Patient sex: F
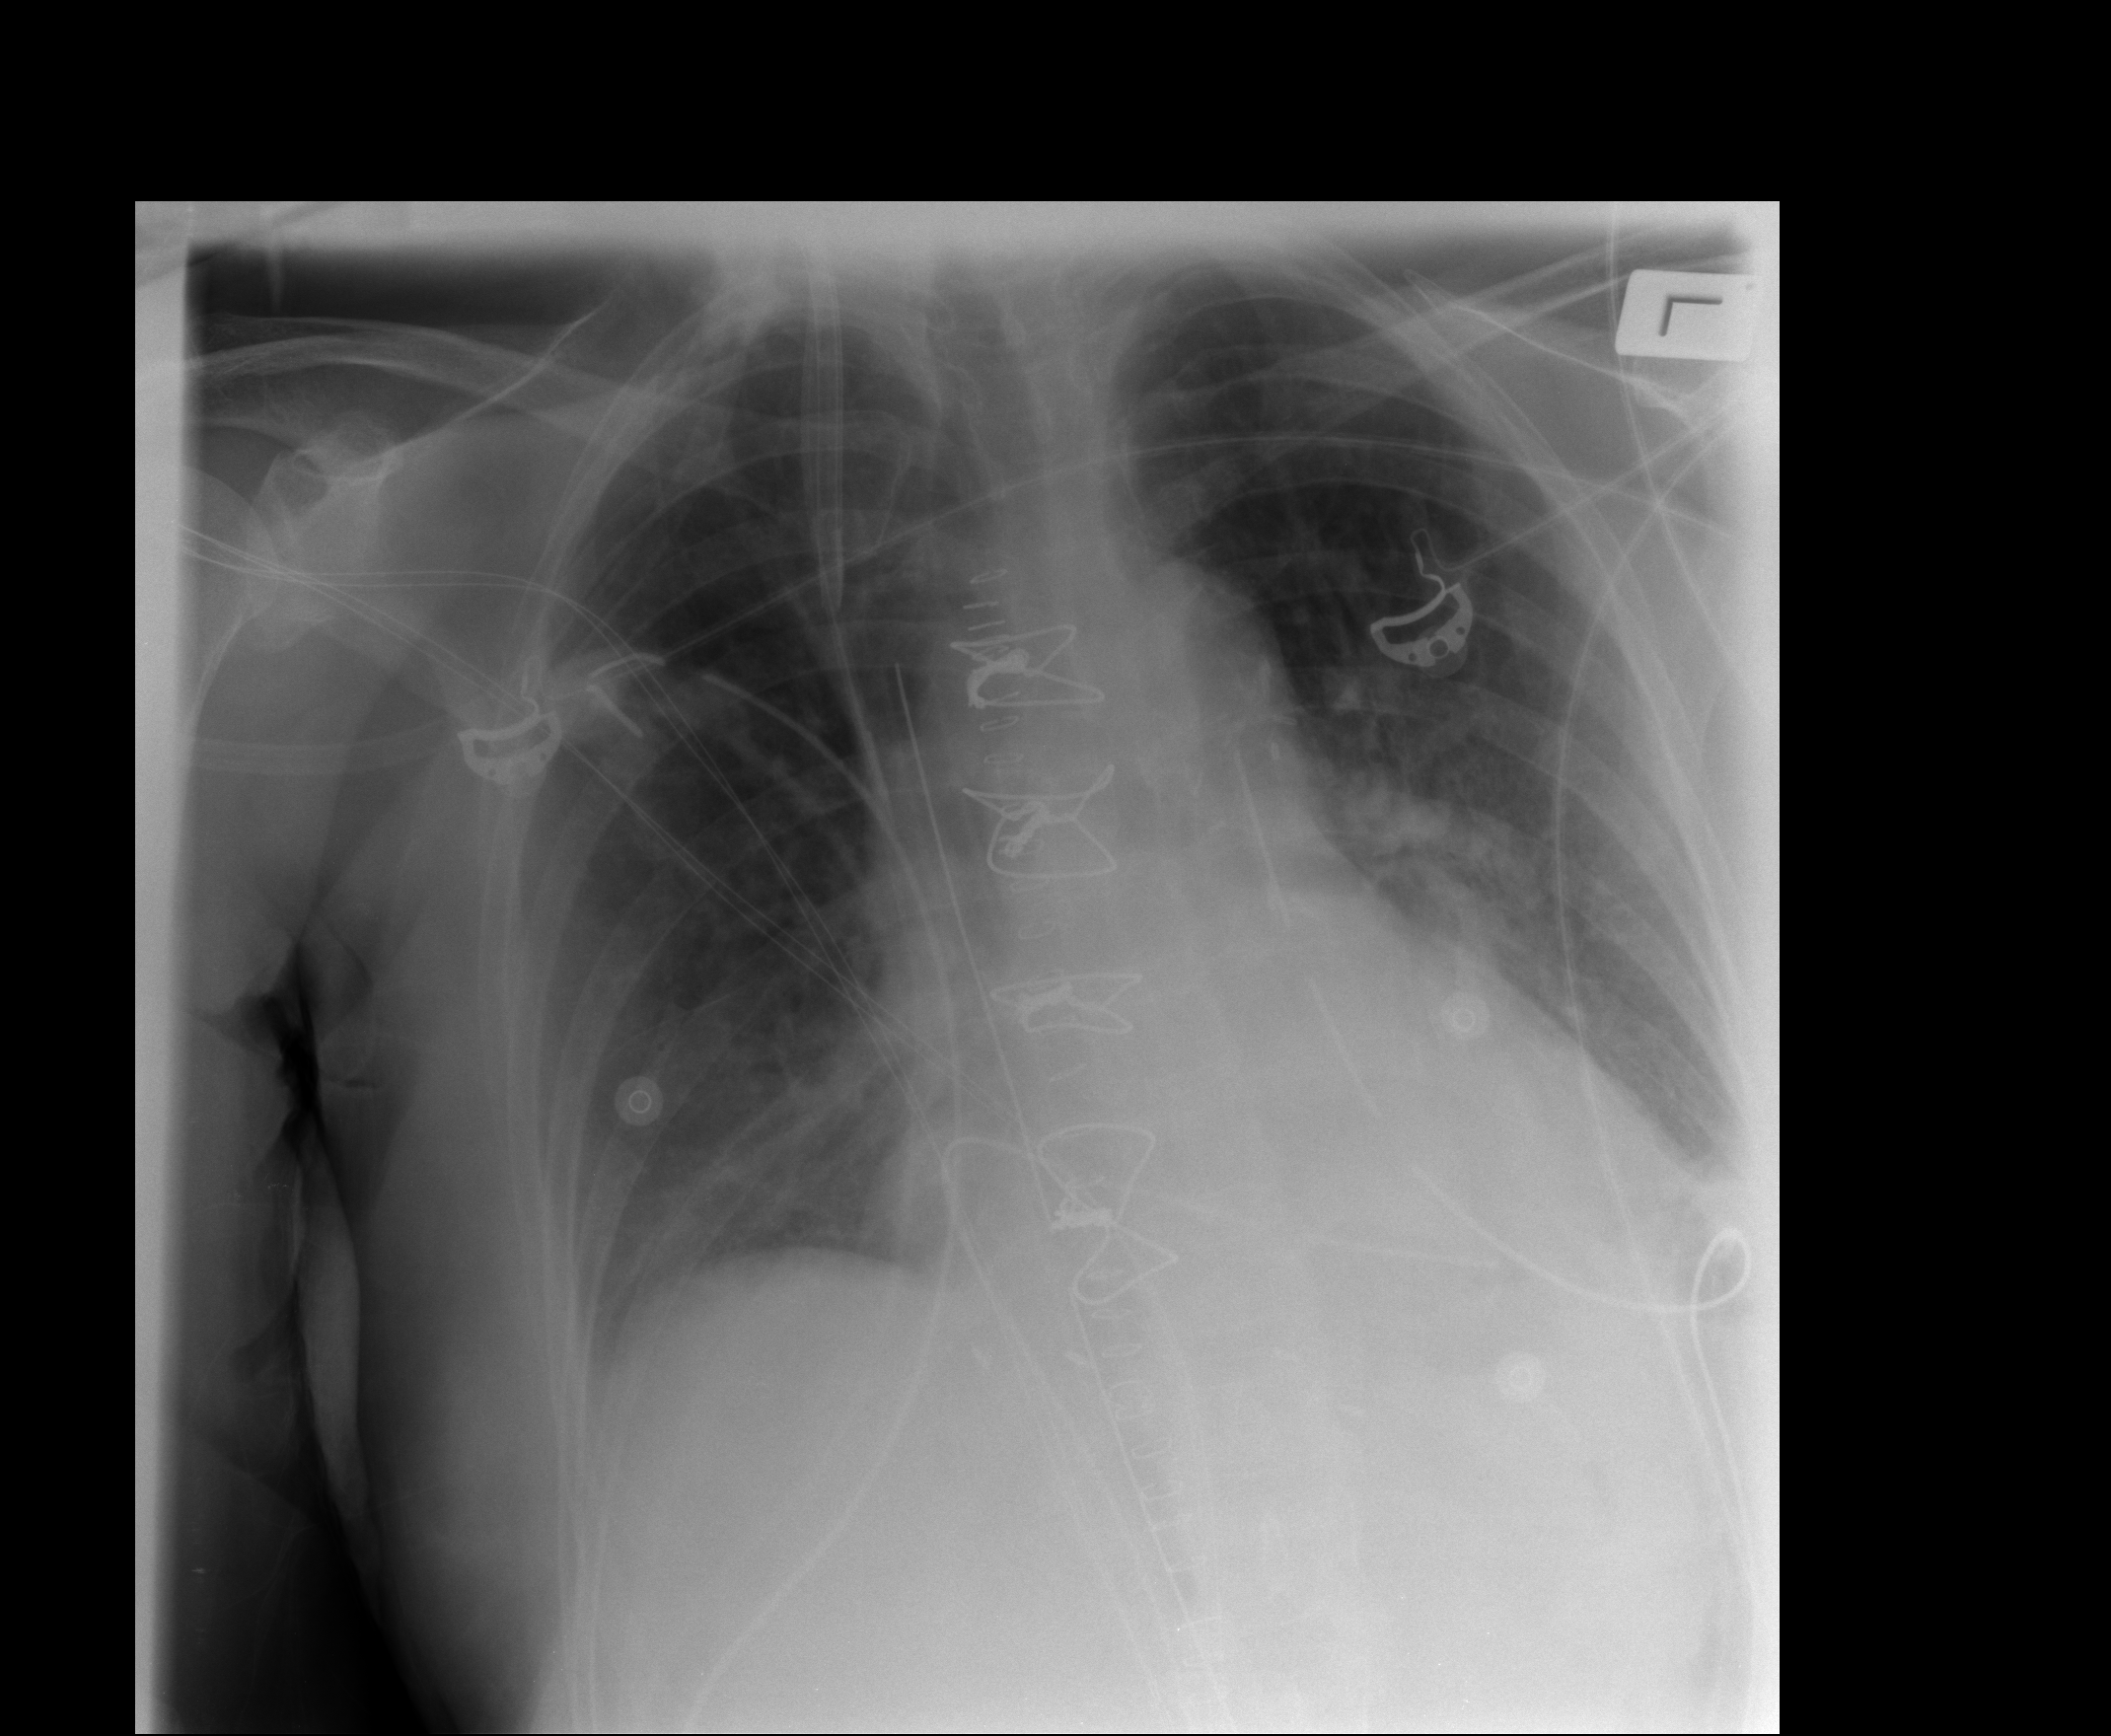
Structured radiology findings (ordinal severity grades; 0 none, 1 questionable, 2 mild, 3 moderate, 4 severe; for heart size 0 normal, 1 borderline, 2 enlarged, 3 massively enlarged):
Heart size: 0
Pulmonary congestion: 2
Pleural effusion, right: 2
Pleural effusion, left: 2
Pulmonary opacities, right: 0
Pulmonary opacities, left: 0
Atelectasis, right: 2
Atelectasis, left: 2